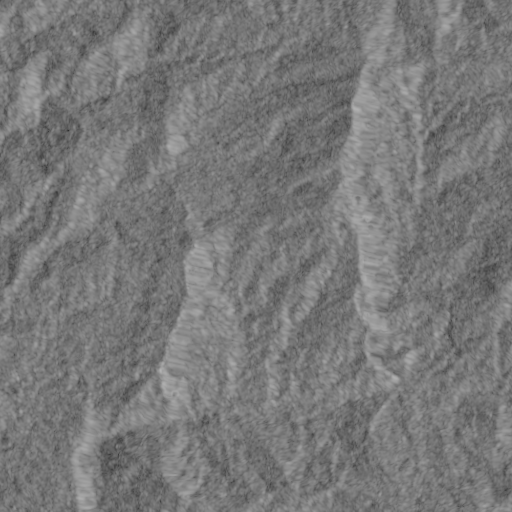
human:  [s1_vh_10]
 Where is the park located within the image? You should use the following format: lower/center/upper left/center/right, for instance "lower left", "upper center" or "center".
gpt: The park is located in the lower left of the image.
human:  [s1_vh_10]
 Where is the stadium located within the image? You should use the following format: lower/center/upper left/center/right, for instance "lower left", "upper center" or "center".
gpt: The stadium is located in the lower left of the image.
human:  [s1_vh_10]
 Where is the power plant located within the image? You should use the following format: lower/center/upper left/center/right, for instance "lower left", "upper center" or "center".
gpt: There is no power plant in the image.

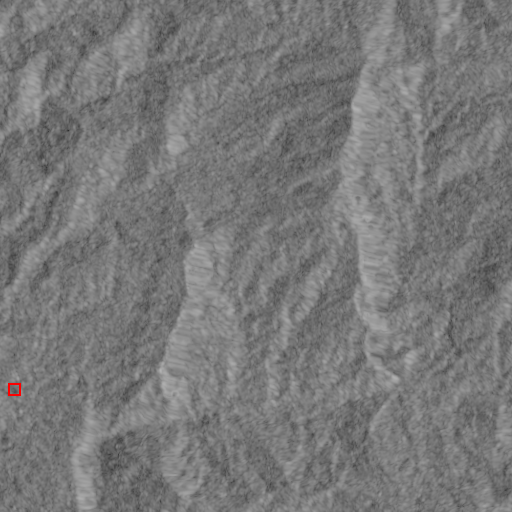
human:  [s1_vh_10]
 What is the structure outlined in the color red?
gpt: The structure outlined in red is a stadium.
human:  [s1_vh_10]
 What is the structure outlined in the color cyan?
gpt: There is no cyan outline.